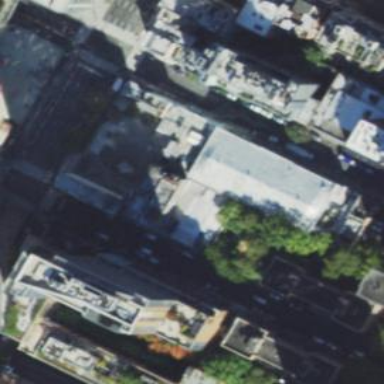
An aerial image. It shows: Building with hipped roof shape.